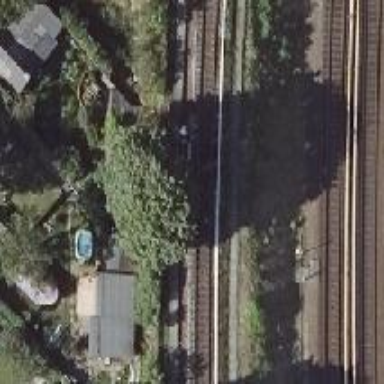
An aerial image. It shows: Railway signal.